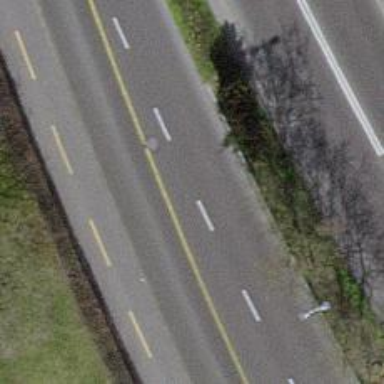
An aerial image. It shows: Primary link highway with asphalt surface.